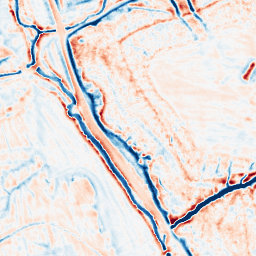
Category: edge_preserving
Decomposition family: bilateral
Decomposition parameters: d: 15
sigma_color: 25
sigma_space: 75
Upsampling method: bilinear
Upsampling parameters: scale: 4
Upsampling scale: 4